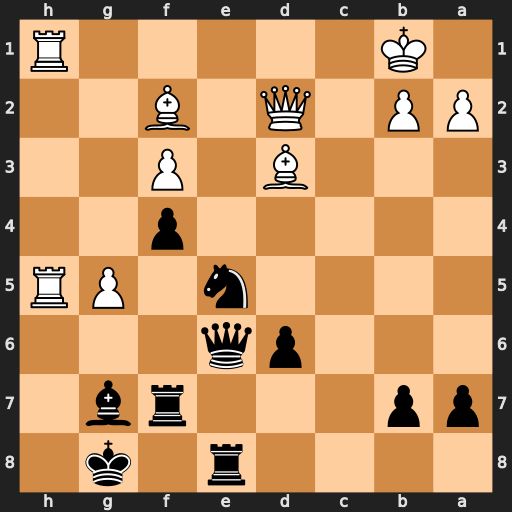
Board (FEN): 4r1k1/pp3rb1/3pq3/4n1PR/5p2/3B1P2/PP1Q1B2/1K5R
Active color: b
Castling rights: -
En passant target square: -
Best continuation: Nxd3 Qxd3 Qe2 Qb3 Qxf2